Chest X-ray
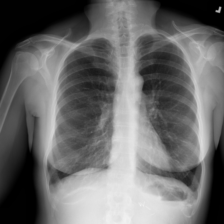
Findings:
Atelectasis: negative
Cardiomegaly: negative
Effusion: negative
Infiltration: negative
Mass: negative
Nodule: negative
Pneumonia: negative
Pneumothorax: negative
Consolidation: negative
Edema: negative
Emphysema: negative
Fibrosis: negative
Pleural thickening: negative
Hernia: negative